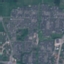
Land use / land cover: Residential